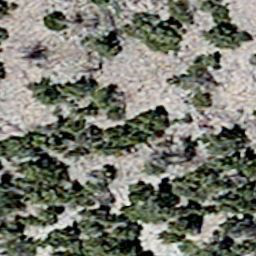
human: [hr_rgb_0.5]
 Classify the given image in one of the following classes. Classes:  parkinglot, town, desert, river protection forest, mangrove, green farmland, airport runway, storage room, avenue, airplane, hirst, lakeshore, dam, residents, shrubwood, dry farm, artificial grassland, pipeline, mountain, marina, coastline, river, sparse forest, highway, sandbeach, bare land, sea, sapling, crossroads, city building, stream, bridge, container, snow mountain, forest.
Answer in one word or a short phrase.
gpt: sparse forest